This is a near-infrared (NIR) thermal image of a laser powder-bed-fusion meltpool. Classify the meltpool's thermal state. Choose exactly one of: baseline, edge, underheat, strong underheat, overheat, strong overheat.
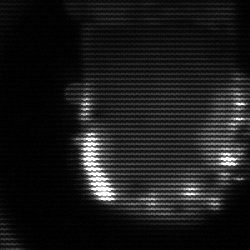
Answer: baseline